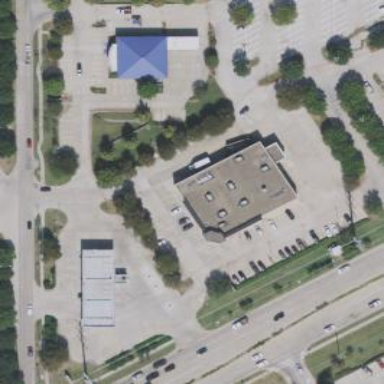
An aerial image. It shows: Retail building.